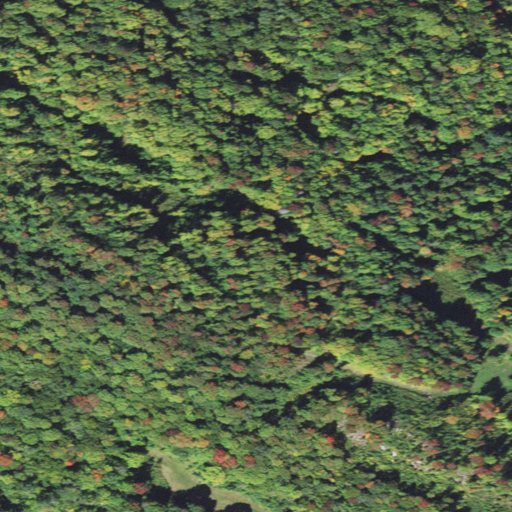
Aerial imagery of mountain in Vermont named Sugar Hill containing only deciduous forest